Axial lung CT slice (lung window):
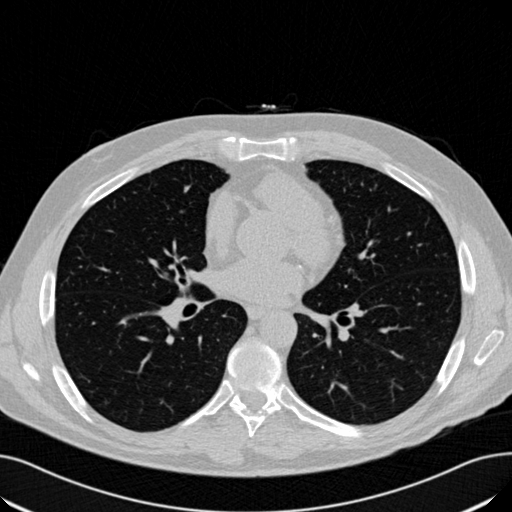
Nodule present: no